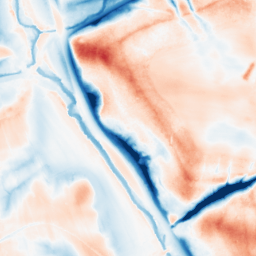
Category: trend_removal
Decomposition family: local_polynomial
Decomposition parameters: window_size: 51
degree: 2
Upsampling method: linear_exact
Upsampling parameters: scale: 8
Upsampling scale: 8